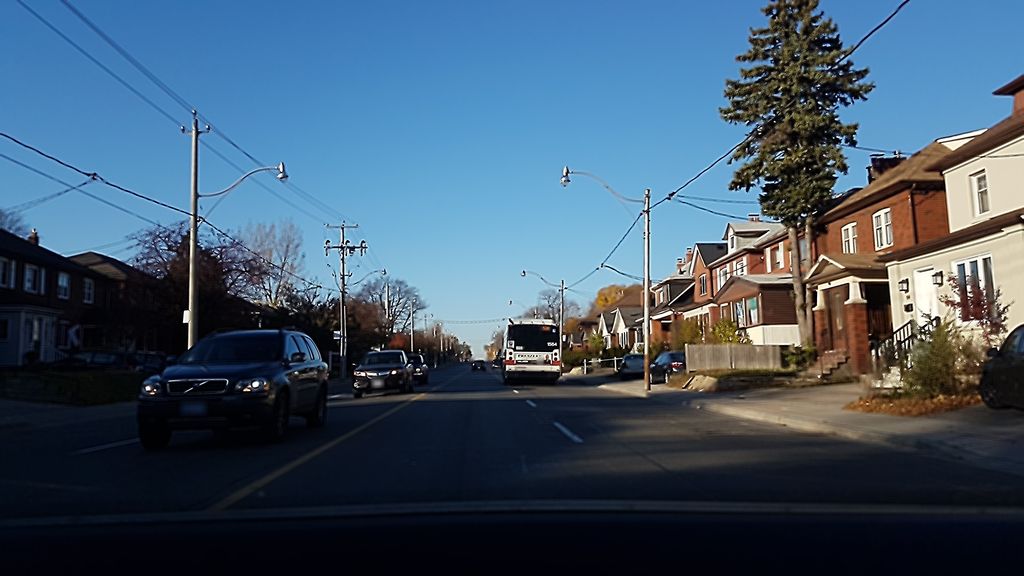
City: toronto